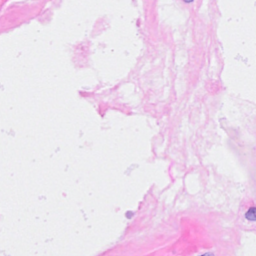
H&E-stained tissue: Breast